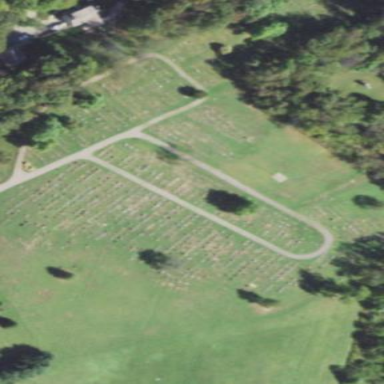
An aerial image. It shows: Grave yard.